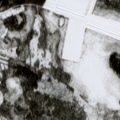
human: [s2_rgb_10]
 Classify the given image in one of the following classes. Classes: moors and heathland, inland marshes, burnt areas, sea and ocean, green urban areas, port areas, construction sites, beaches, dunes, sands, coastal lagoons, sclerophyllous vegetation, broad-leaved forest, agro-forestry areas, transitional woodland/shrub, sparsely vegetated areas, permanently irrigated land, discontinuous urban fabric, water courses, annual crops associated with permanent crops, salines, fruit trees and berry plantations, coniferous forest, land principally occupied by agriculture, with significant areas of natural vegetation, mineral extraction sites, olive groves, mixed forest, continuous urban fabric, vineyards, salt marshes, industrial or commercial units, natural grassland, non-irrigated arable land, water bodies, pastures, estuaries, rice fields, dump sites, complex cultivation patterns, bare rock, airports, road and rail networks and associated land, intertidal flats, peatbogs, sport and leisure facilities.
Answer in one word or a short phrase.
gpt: land principally occupied by agriculture, with significant areas of natural vegetation, mixed forest, transitional woodland/shrub, peatbogs